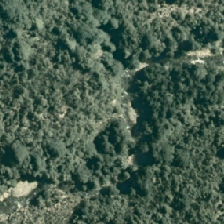
Land cover: indigenous_forest